Aerial crown-view tile of a tropical tree (Barro Colorado Island, Panama), acquired 20250818:
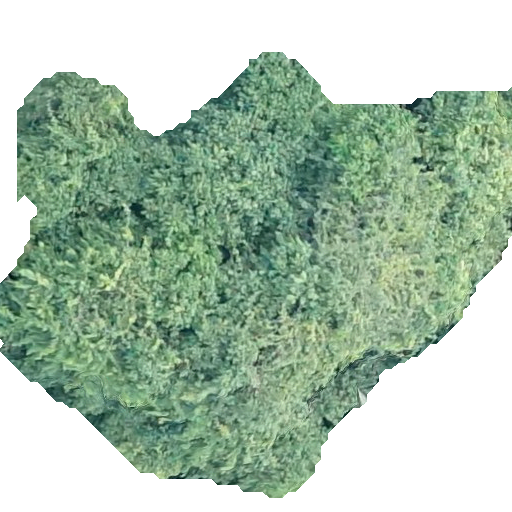
Species: Pouteria stipitata
GBIF accepted scientific name: Pouteria stipitata
Crown area: 238.989 m²